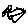
Label: bird